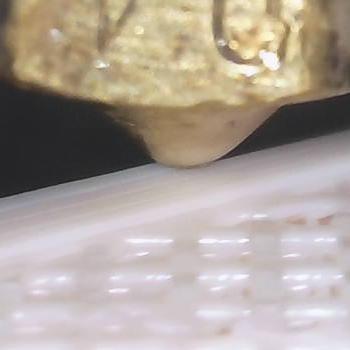
Flow rate: 100%